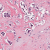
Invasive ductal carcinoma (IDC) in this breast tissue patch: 1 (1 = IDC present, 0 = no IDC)